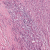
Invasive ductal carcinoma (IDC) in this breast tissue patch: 1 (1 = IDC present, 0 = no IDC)